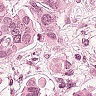
Metastatic tissue present: yes